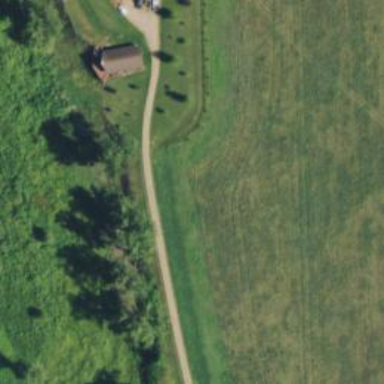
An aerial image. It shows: Driveway leading to service road.